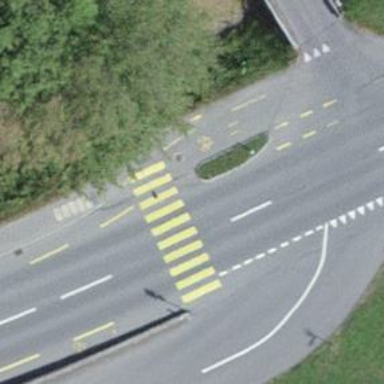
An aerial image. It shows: Uncontrolled zebra crossing with notable zebra markings.